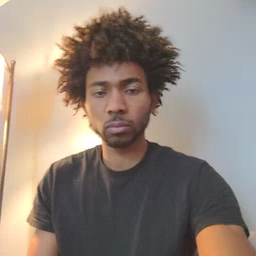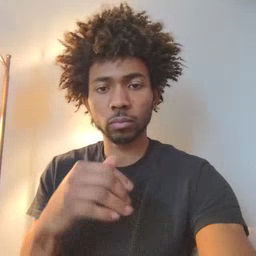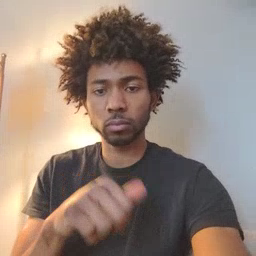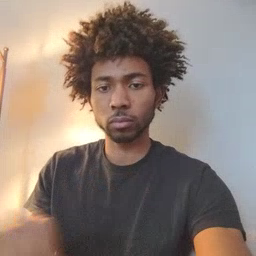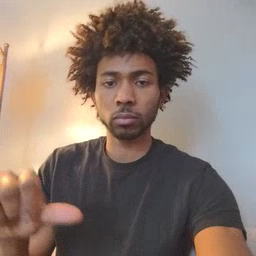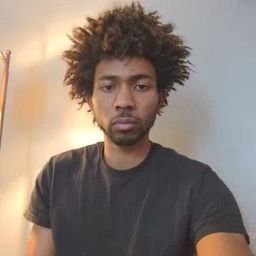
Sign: any